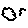
Label: cloud